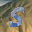
Label: 5